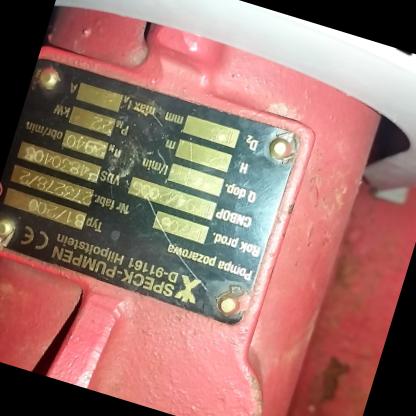
Klasa: tabliczka-znamionowa